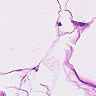
Metastatic tissue present: no